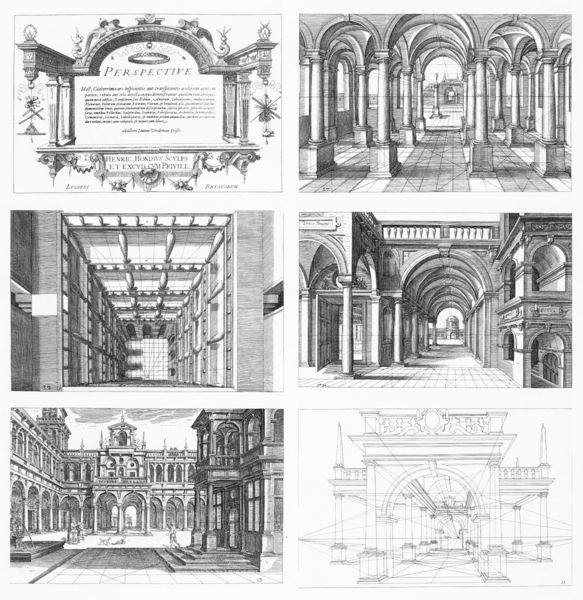
Titel: Perspective
Künstler: Hendrick Hondius
Institution: Lemgo, Weserrenaissance-Museum Schloß Brake
Schlagwörter: stadt, skizze, säulen, zeichnung, gebäude, schloss, wand, architektur, fünf, innenraum, brüstung, renaissance, garten, balkon, bogen, fassade, fassaden, perspektive, studie, übung, grafik, graphik, linien, hof, platz, rundbogen, treppe, treppen, inschrift, stufe, stufen, halle, fluchtlinien, stadtansicht, bögen, spiel, gang, buch, palast, torbogen, druck, druckgraphik, druckgrafik, stich, räume, entwurf, rundbögen, plan, skizzen, täuschung, bau, strebe, geschoss, aufriss, zeichnungen, bauplan, innenräume, da vinci, gebaude, versuch, lehrbuch, schlosshof, perspektiven, zeichenlehre, stife, gängen, lehrmittel, bauformenlehre